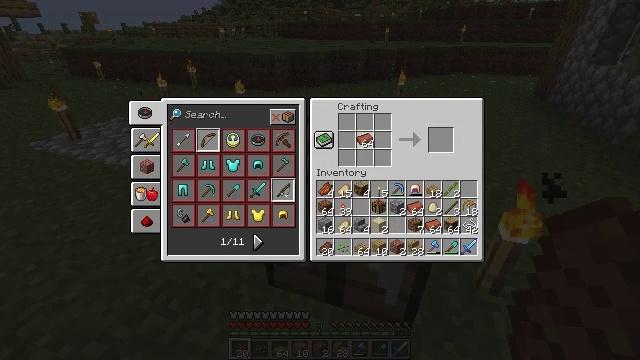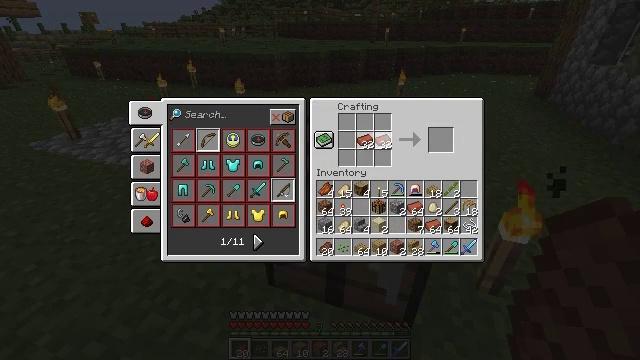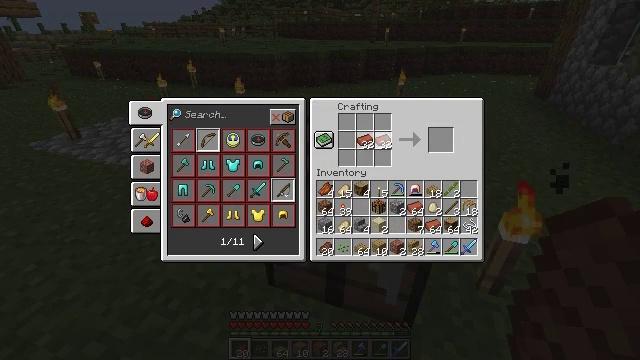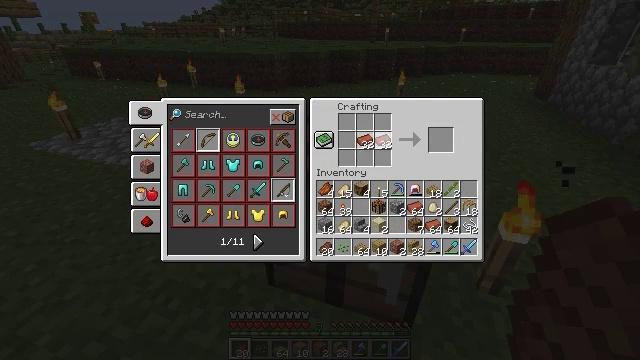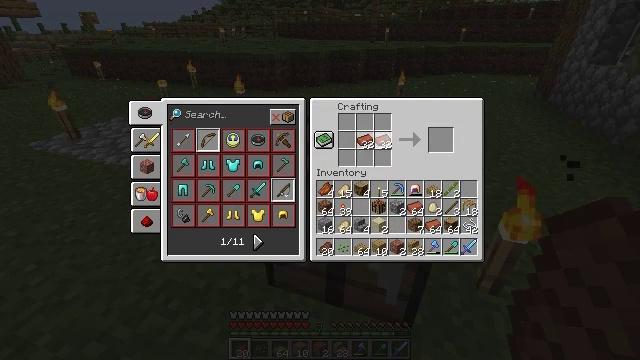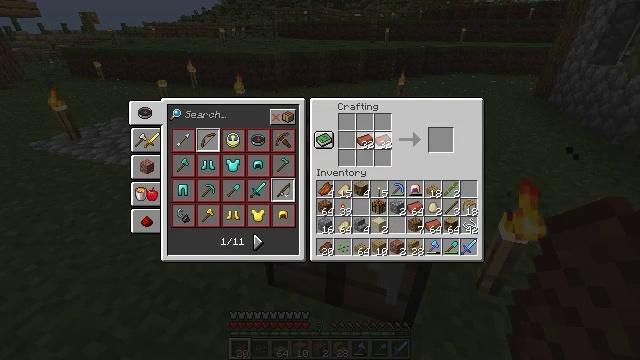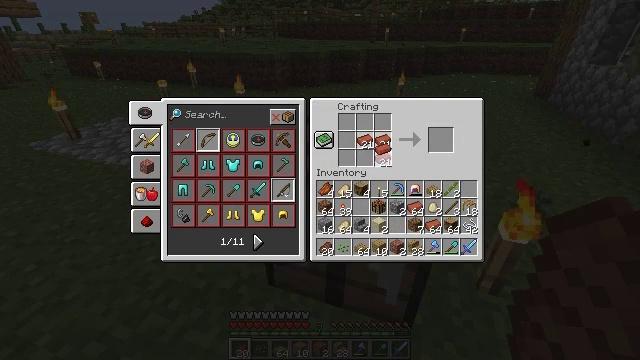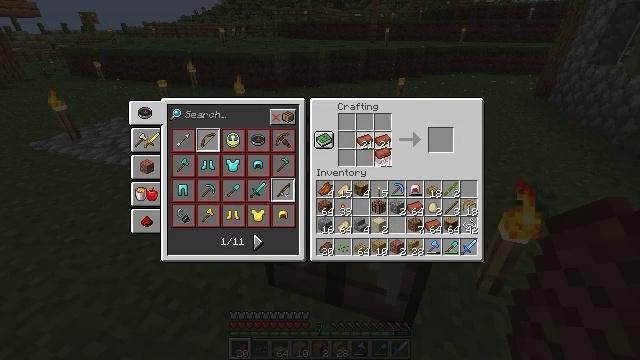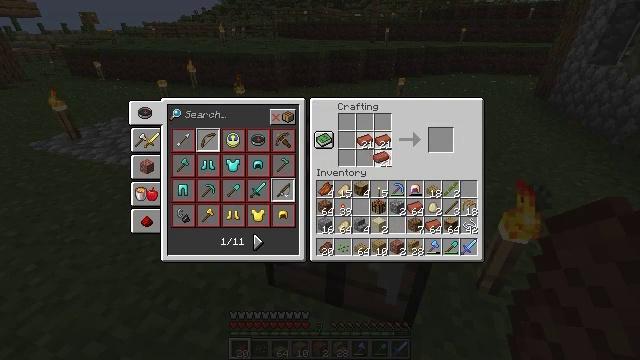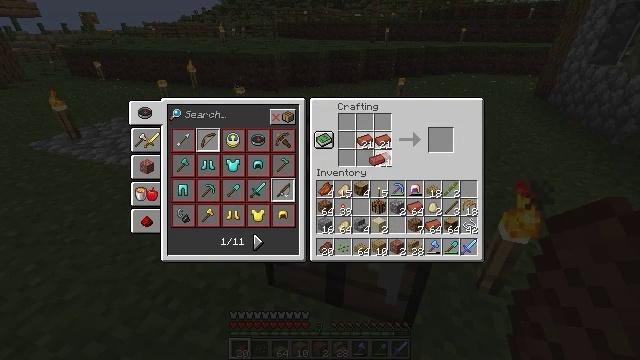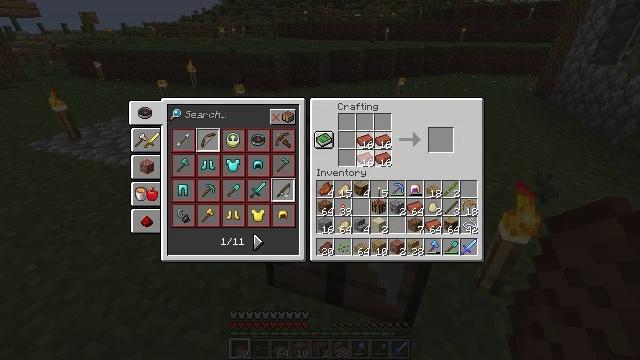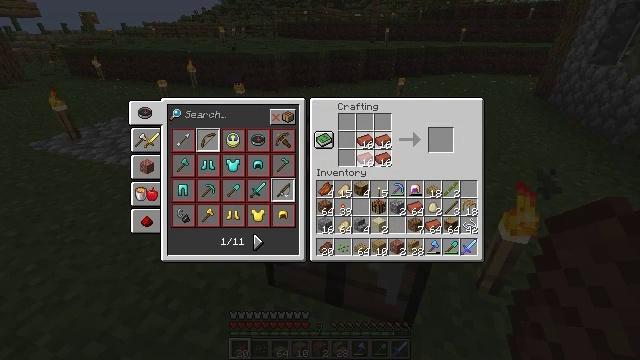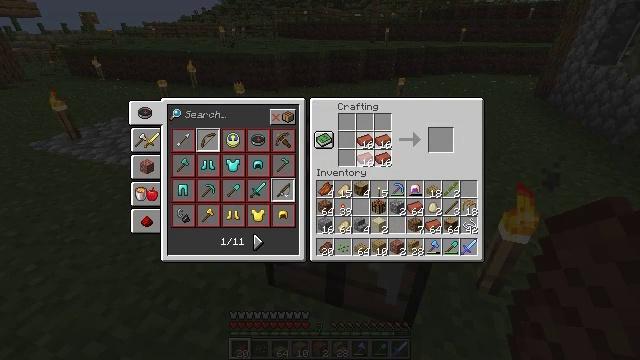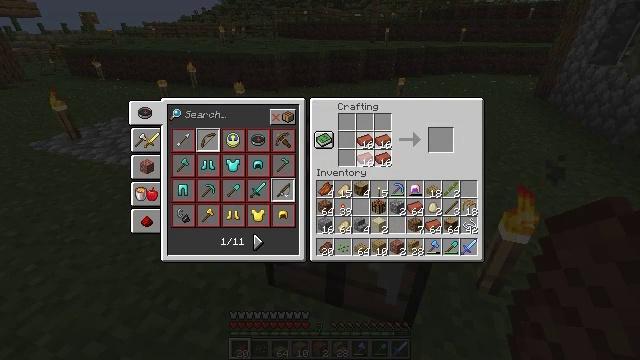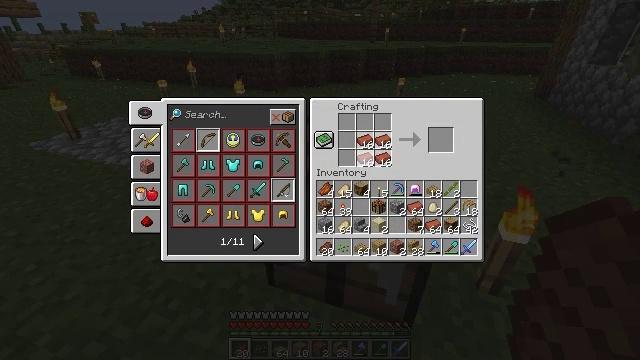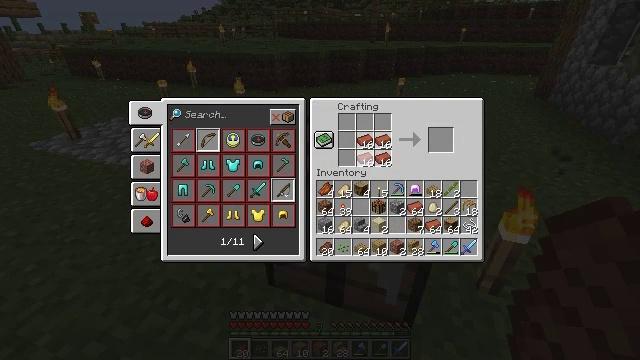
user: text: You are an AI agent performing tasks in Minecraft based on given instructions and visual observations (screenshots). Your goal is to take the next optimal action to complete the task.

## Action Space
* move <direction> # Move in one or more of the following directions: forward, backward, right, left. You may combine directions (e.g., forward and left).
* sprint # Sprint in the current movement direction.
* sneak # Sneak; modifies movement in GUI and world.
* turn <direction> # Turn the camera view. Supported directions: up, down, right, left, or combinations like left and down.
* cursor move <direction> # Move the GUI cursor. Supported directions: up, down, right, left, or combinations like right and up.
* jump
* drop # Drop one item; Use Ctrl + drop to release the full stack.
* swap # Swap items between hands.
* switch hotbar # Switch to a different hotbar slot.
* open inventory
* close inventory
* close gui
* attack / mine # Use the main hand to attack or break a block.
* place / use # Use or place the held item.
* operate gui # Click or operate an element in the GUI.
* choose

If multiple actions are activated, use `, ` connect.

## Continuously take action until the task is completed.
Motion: motion action
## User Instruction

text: Interact with the furnace to make bricks.
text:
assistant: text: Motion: sneak, cursor move right, operate gui
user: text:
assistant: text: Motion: sneak, operate gui
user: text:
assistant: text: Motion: sneak, operate gui
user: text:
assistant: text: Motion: sneak, operate gui
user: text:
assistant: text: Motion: sneak, operate gui
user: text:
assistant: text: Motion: sneak, operate gui
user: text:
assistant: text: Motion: sneak, operate gui
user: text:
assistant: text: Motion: sneak, operate gui
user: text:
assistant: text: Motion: sneak, operate gui
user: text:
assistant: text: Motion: sneak, operate gui
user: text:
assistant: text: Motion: sneak, cursor move left, operate gui
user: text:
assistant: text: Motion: sneak, operate gui
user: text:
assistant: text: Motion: sneak, operate gui
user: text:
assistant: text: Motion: sneak, operate gui
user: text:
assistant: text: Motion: sneak, operate gui
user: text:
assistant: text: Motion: sneak, operate gui
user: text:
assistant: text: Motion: sneak, operate gui
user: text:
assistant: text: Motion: sneak
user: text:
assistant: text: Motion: sneak, cursor move right
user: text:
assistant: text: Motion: cursor move right
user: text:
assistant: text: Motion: cursor move right
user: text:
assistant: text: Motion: cursor move right
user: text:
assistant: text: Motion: no_op
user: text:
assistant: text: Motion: no_op
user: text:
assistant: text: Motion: no_op
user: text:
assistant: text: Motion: sneak
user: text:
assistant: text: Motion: sneak
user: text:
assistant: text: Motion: sneak
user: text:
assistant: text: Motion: sneak
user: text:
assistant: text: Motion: sneak